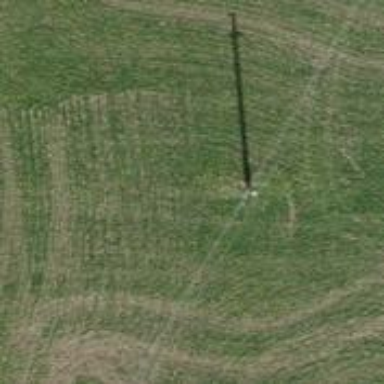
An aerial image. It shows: Power pole.